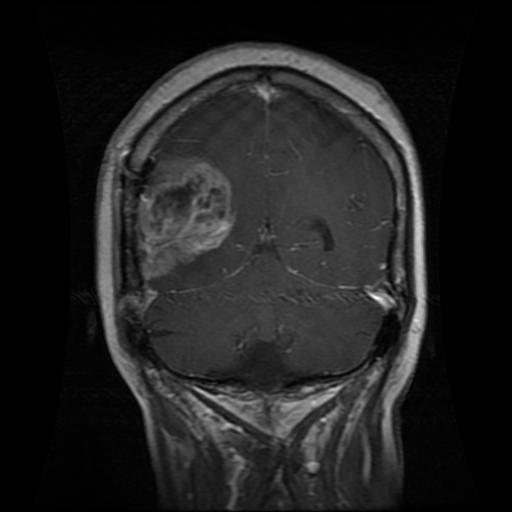
Label: glioma